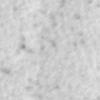
Label: no_change